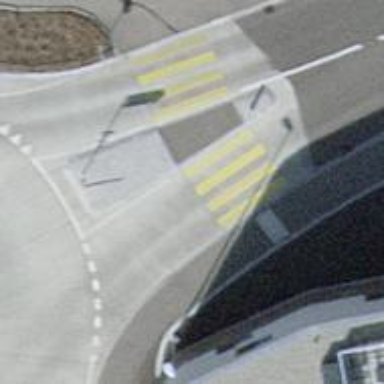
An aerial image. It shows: Footway with zebra crossing.